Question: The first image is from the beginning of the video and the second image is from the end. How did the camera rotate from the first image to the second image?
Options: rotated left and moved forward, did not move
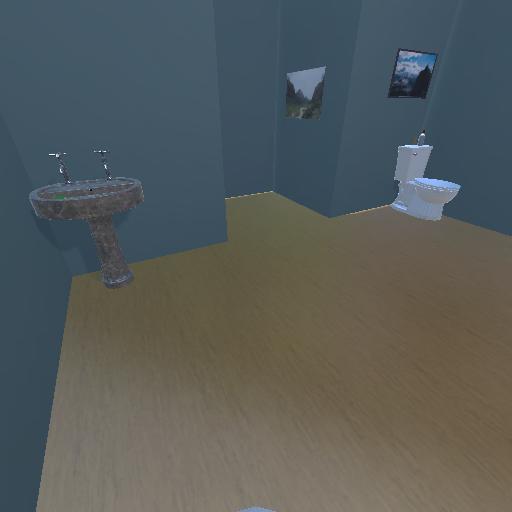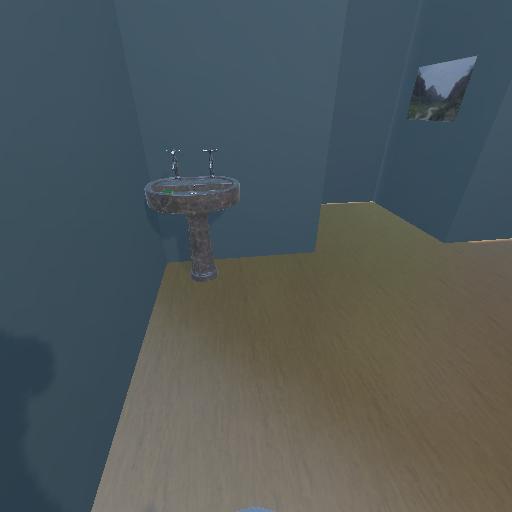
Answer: rotated left and moved forward